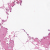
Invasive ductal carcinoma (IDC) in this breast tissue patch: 0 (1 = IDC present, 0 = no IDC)